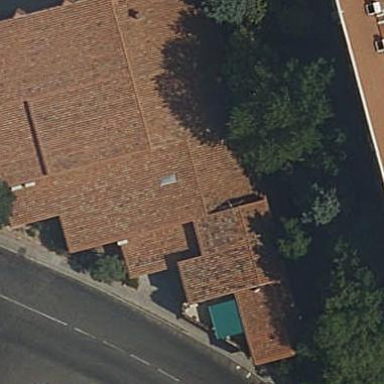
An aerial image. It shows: Part of building.